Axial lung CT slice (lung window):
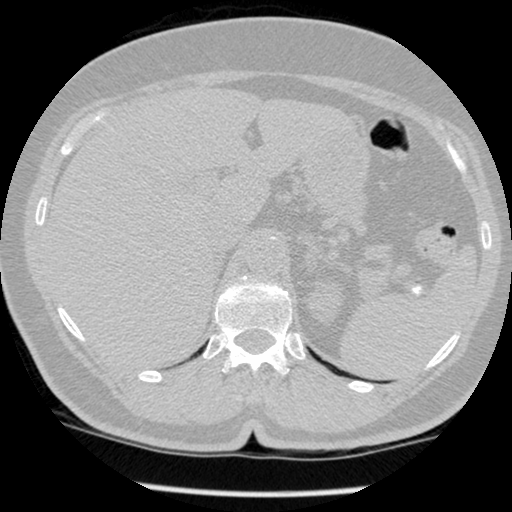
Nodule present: no